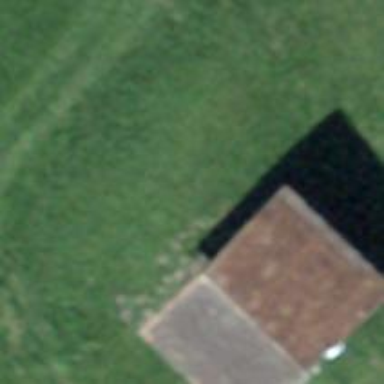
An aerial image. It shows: Barn.